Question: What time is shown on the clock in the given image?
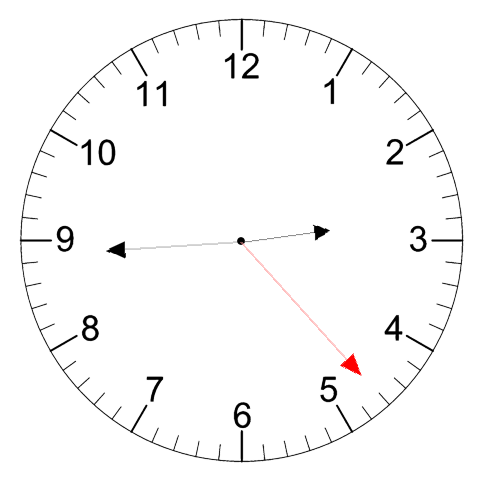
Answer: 02:44:23